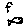
Label: fish